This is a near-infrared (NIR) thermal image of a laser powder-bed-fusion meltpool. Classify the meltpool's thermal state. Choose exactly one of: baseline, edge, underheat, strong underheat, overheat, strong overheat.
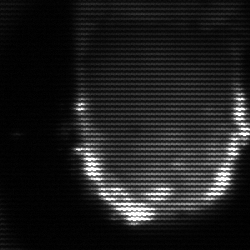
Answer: baseline